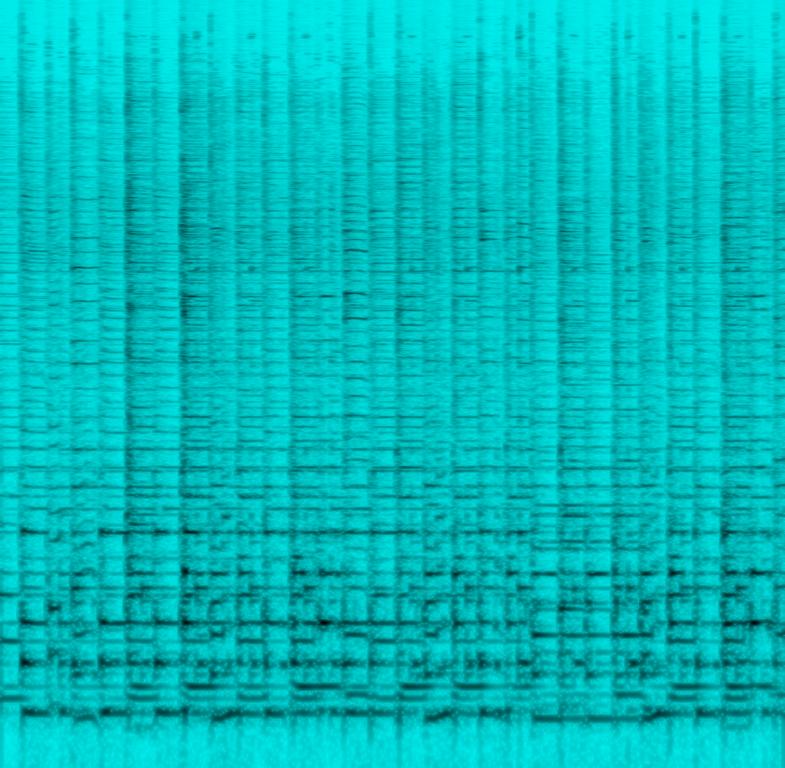
This clip is an instrumental with a female voice speaking. The tempo is medium with a banjo riff. This is a Banjo lesson on chord progression for country dance music. It is clear and crisp.